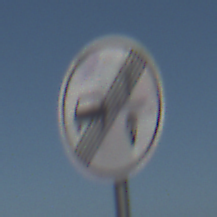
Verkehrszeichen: EndeVerbotUeberholenEinspurigeFahrzeuge
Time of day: MorningAfternoon
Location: Outdoor (Nature)
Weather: Clear
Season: NotSpecified
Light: Natural